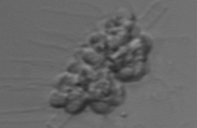
Label: Leptocylindrus_mediterraneus